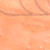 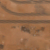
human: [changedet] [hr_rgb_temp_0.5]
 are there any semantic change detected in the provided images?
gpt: A road was added near the old one.